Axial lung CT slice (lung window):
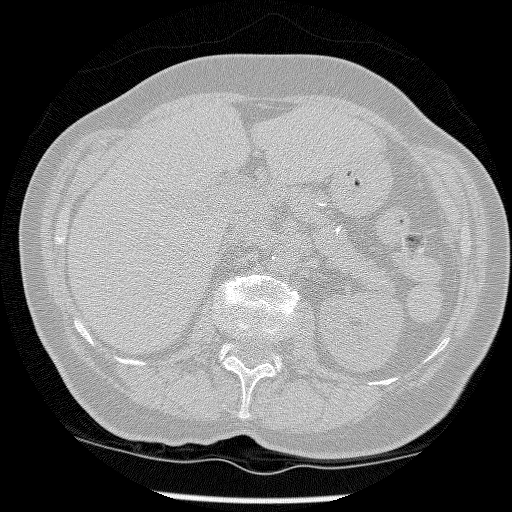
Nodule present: no